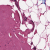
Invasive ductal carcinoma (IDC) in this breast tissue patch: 0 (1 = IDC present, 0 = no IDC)